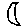
Label: moon